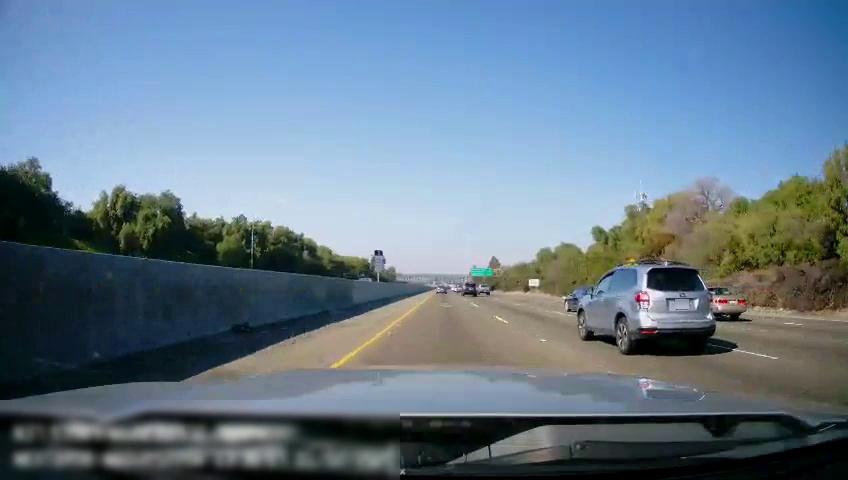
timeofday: Day
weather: Sunny
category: Drivable Space
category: Vehicles | SUV
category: Vehicles | SUV
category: Vehicles | Car
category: Vehicles | Car
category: Vehicles | Truck
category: Vehicles | Car
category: Lanes | Current Lane
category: Lanes | Current Lane
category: Lanes | Alternate Lane
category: Lanes | Alternate Lane
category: Lanes | Alternate Lane
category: Lanes | Alternate Lane
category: Traffic | Signs
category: Traffic | Signs
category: Traffic | Signs